Field crop: maize
Growth stage: 1
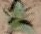
Species: datura